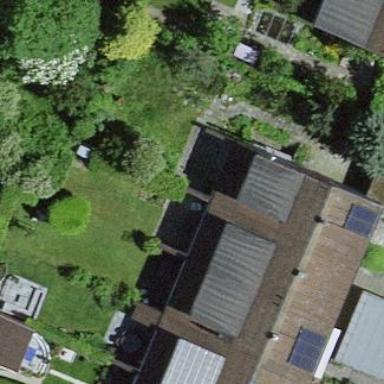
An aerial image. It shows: Terrace building.